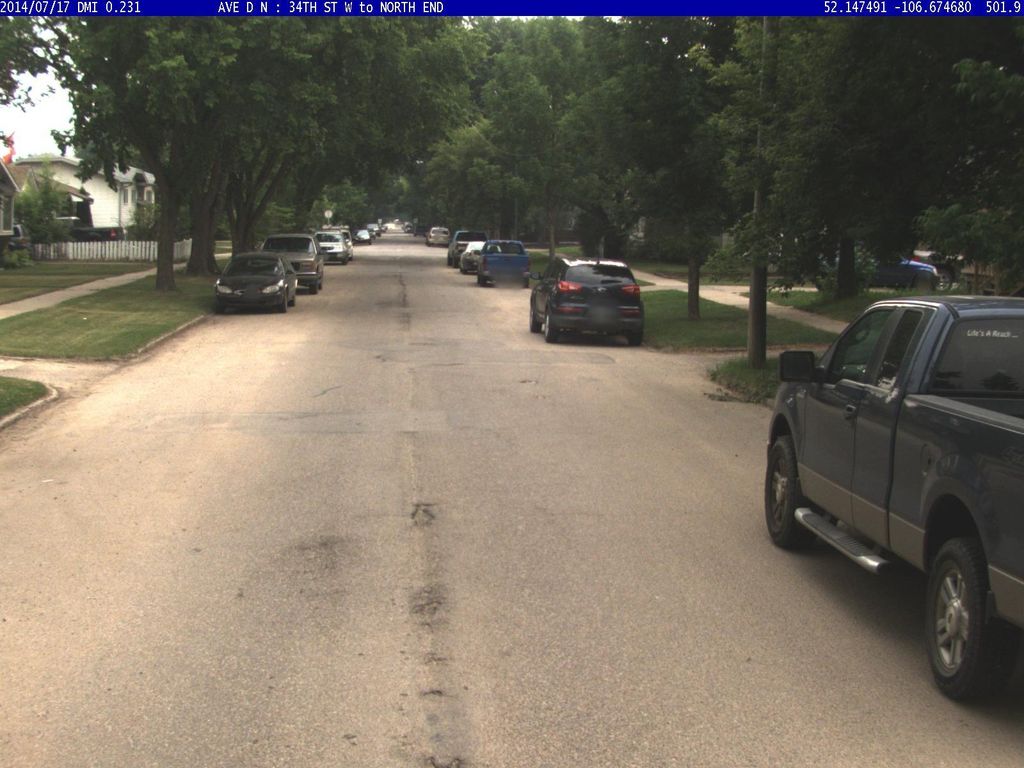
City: saskatoon